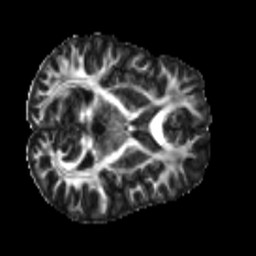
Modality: FA
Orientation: axial
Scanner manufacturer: siemens
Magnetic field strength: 3 T
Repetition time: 4 s
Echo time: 0.0594 s